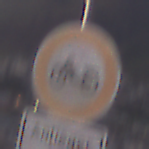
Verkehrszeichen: VerbotMofas
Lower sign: PersonengruppenFrei1
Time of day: Dawn
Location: Outdoor (RoadRail)
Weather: Clear
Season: NotSpecified
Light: Natural